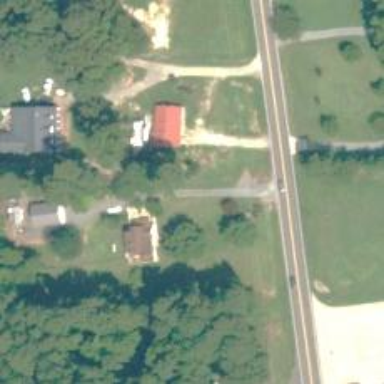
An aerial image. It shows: Driveway leading to service road.